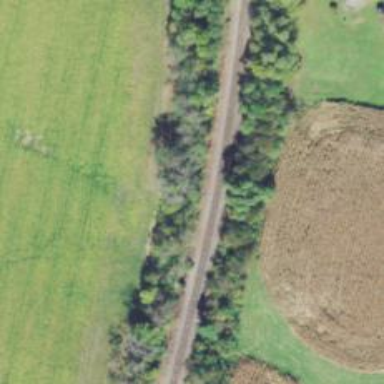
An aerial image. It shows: Abandoned railway siding.